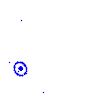
Particle: kaon